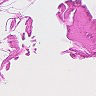
Metastatic tissue present: no